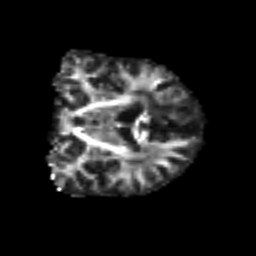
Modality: FA
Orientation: coronal
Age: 56
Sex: male
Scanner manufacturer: siemens
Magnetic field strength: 3 T
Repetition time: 4.987 s
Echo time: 0.0792 s